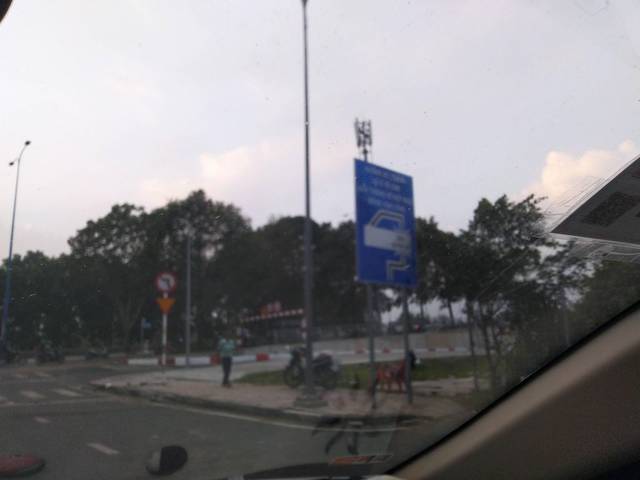
Region: Vietnam
Coordinates: 10.78, 106.735